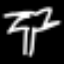
Label: palm tree